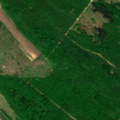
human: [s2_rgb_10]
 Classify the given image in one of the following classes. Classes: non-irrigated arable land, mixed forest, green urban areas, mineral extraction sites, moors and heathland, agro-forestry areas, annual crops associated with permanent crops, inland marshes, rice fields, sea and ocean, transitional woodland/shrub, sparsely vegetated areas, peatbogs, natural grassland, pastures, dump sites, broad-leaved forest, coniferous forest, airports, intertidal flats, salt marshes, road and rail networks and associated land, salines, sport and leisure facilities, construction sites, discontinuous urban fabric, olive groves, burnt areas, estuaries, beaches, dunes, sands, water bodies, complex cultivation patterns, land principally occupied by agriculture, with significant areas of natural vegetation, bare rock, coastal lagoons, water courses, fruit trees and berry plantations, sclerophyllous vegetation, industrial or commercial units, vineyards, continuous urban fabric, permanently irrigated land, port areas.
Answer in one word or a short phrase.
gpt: non-irrigated arable land, broad-leaved forest, natural grassland